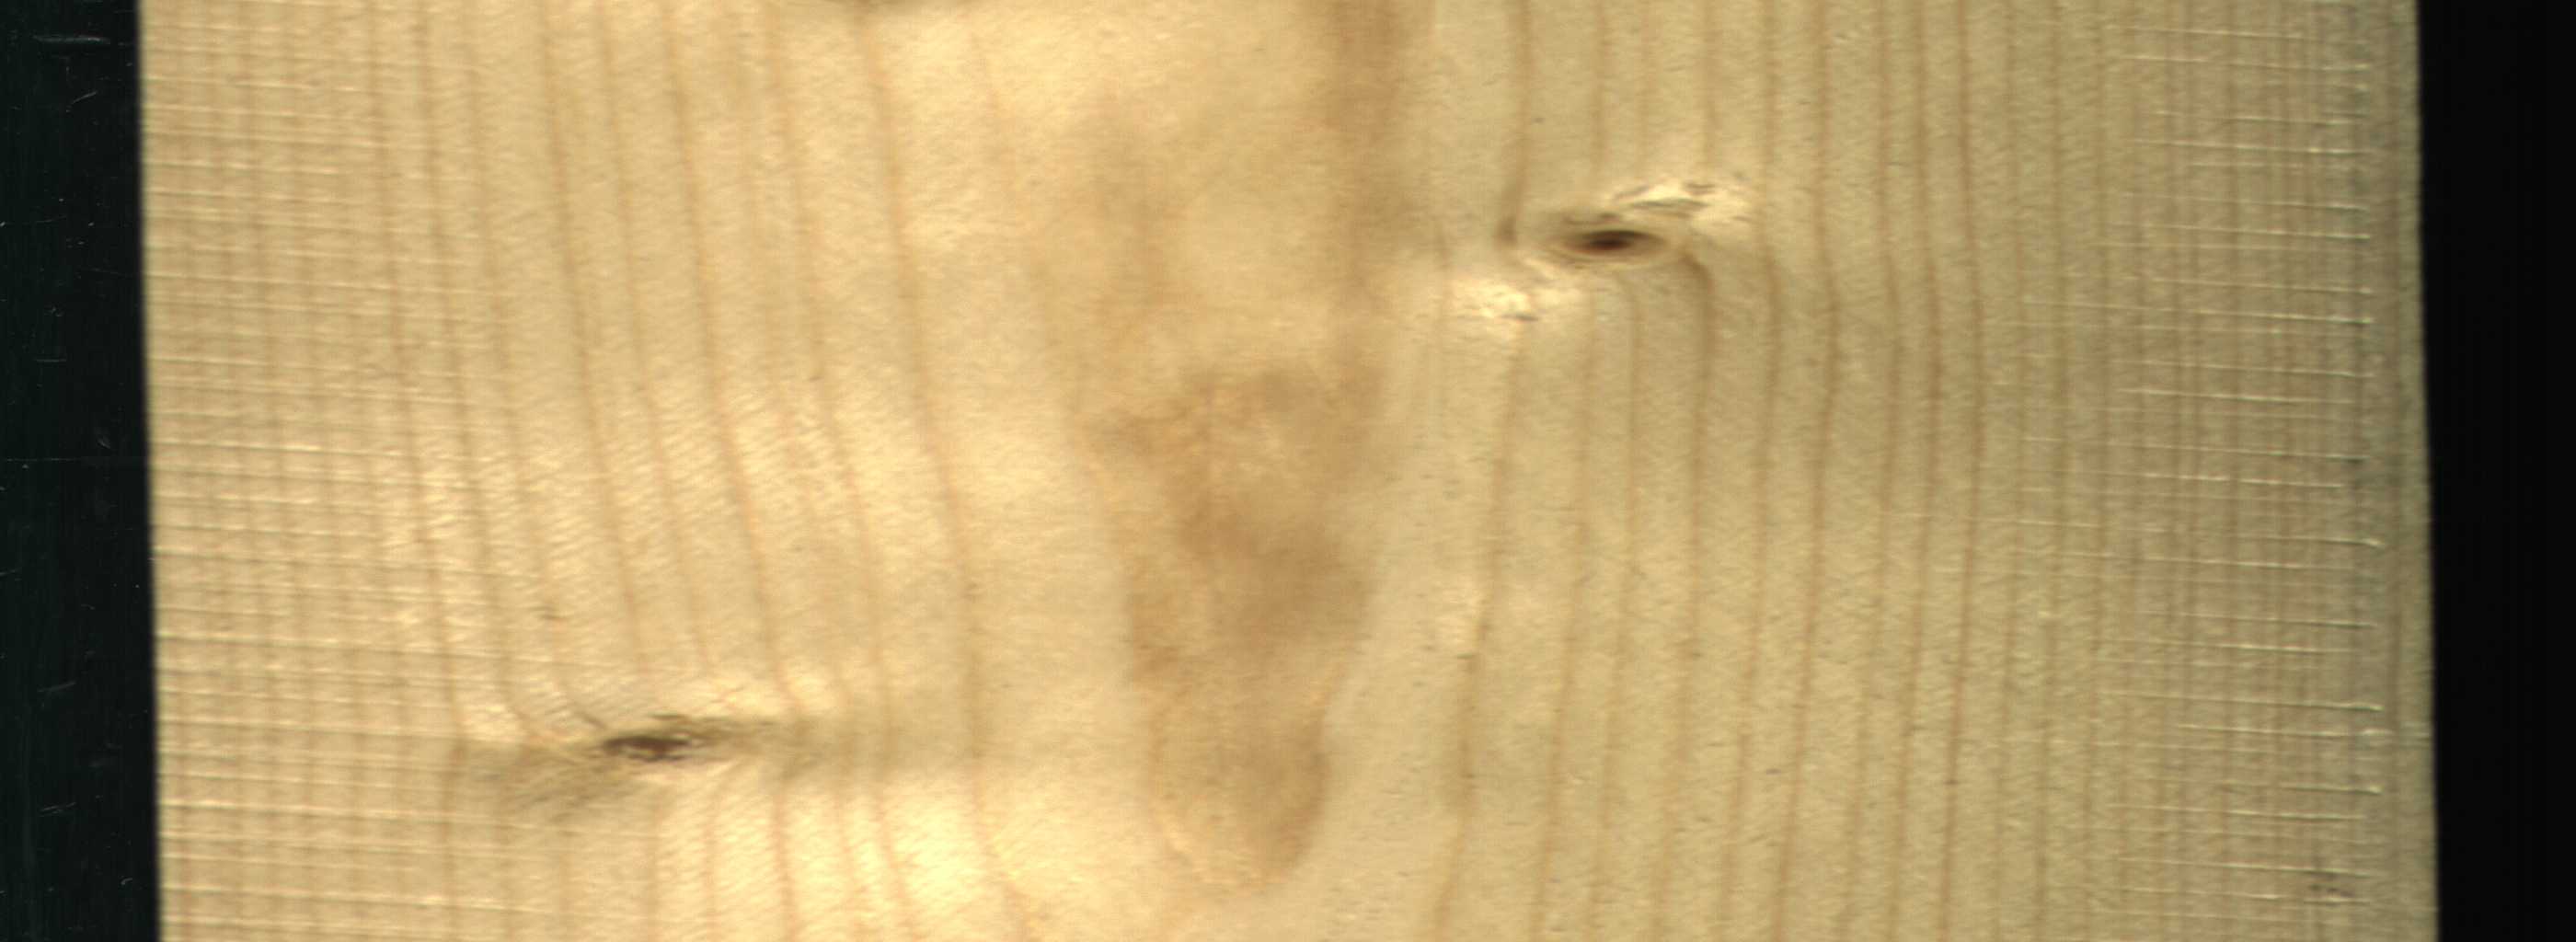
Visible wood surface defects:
Live_Knot
Live_Knot